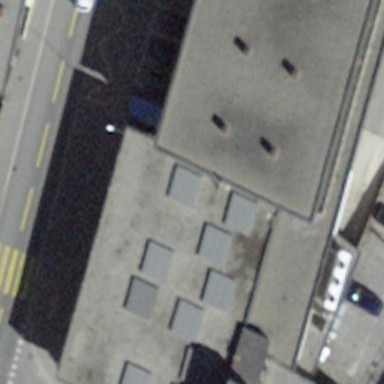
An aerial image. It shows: Commercial building with flat roof.